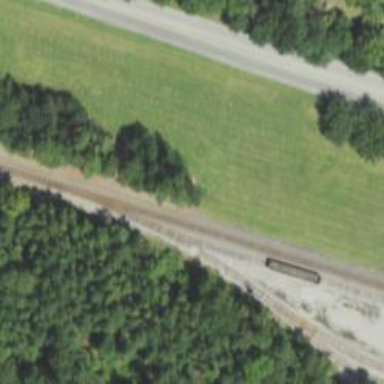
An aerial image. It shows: Railway spur service.